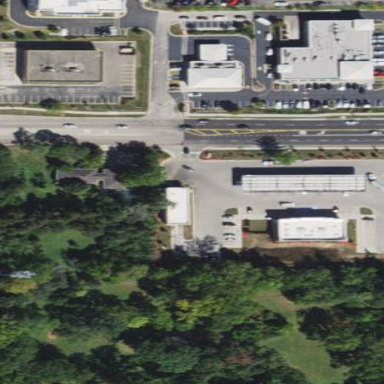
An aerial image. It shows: Retail area.